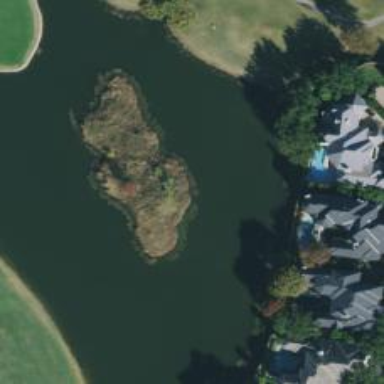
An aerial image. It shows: Water hazard in golf course. The hazard is natural water feature.